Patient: sex F, age 72
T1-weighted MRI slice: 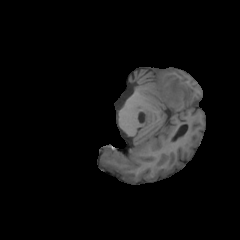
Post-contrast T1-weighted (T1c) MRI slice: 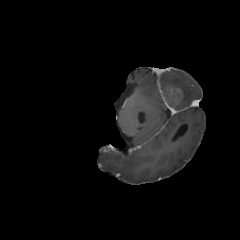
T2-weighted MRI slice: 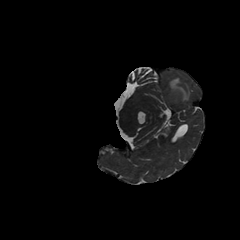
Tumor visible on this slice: yes
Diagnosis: Glioblastoma, IDH-wildtype
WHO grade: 4